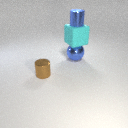
large cyan rubber cube below small blue metal cylinder